Question: I have seen a very nice sample code for <URL> as the link below. But after i downloaded the code, i do not know that how to implement in my project.

i need to implement above screen alone in my project, and also i need to perform action if we tap the any row in tableview. if anyone knows please help me out.
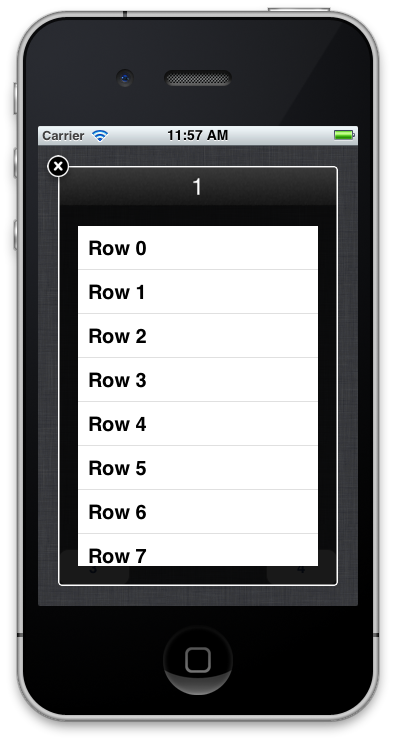
Answer: In this Example Few Bugs then also i guide to you,
Follow step to get the tap event
In UAExampleModelPanel.h following code use.
'''
#import "UATitledModalPanel.h"
@interface UAExampleModalPanel : UATitledModalPanel <UITableViewDataSource,UITableViewDelegate>//Implement UITableViewDelegate.
{
UIView *v;
IBOutlet UIView *viewLoadedFromXib;
}
@property (nonatomic, retain) IBOutlet UIView *viewLoadedFromXib;
- (id)initWithFrame:(CGRect)frame title:(NSString *)title;
- (IBAction)buttonPressed:(id)sender;
@end
'''
In UAExampleModelPanel.m following code use.
Implement Following code into - (id)initWithFrame:(CGRect)frame title:(NSString *)title
'''
UITableView *tv = [[[UITableView alloc] initWithFrame:CGRectZero] autorelease];
[tv setDataSource:self];
[tv setDelegate:self]; //Implement Following statement for the set delegates.
'''
Now implement the Delegate method of the UItableview
'''
- (void)tableView:(UITableView *)tableView didSelectRowAtIndexPath:(NSIndexPath *)indexPath{
NSLog(@"Tapped");
}
'''
It may helping to You.